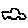
Label: car